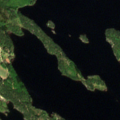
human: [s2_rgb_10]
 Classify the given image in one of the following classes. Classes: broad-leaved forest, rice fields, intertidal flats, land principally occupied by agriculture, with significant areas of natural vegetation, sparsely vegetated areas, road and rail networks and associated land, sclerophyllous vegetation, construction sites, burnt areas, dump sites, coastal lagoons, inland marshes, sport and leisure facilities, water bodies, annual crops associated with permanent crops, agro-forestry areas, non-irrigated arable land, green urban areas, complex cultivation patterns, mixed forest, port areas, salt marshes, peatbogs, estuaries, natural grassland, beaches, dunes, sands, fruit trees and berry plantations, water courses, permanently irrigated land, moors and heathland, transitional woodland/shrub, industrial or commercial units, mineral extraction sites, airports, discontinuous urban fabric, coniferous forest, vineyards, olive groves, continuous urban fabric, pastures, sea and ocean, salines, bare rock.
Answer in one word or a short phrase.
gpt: coniferous forest, mixed forest, water bodies